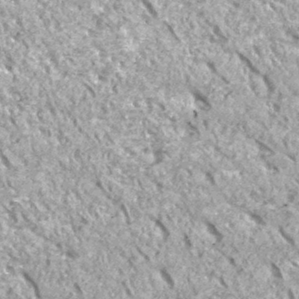
Label: frost